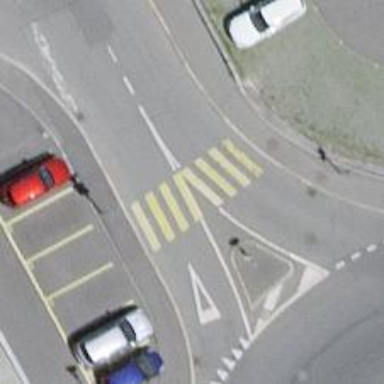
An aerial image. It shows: Marked footway crossing with central island.